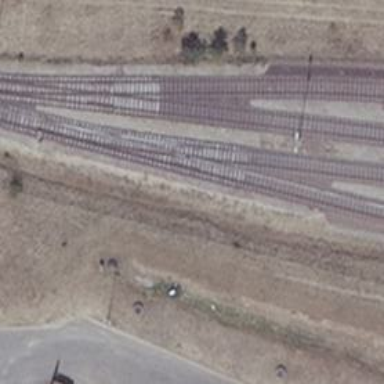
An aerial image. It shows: Railway yard with electrified contact lines.